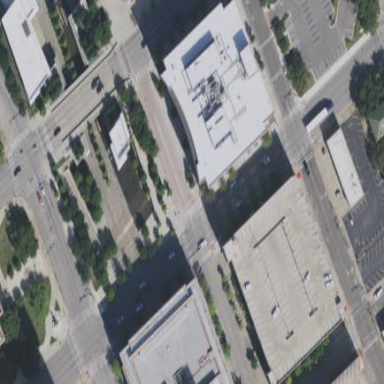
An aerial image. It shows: Public building.